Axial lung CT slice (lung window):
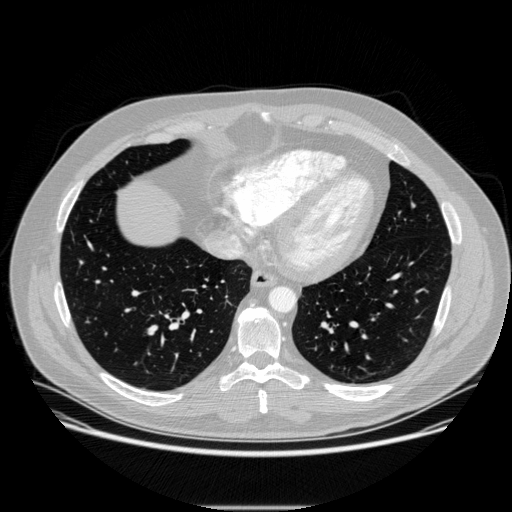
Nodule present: no